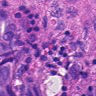
Metastatic tissue present: yes